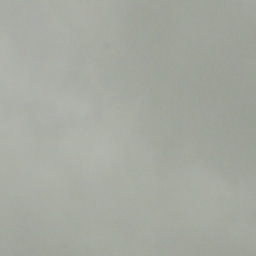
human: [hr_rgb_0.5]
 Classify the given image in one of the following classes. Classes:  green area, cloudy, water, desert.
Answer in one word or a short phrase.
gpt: cloudy